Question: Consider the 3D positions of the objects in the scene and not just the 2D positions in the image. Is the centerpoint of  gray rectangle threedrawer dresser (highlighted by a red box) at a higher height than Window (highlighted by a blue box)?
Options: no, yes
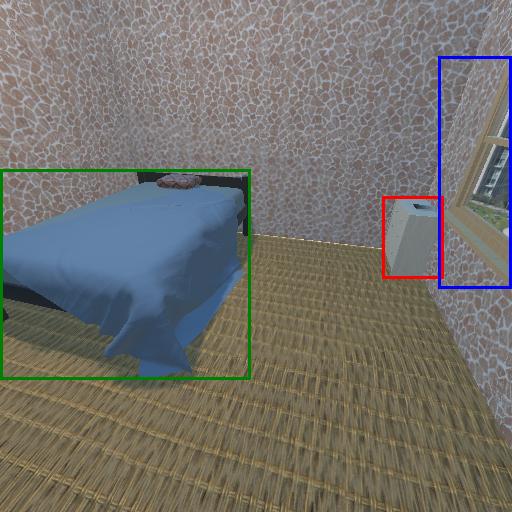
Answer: no